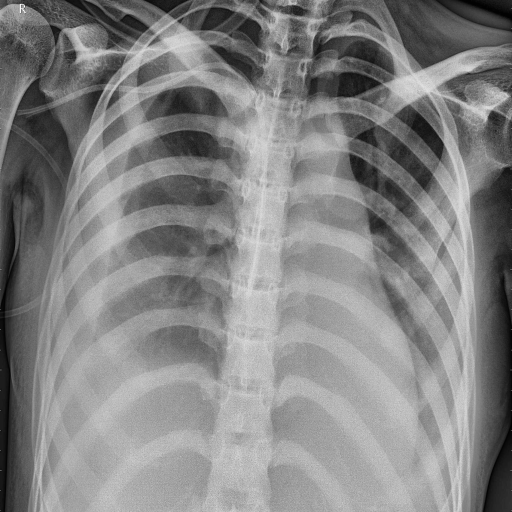
Finding: PNEUMONIA